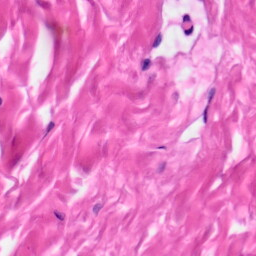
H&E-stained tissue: Skin